Field crop: maize
Growth stage: 2
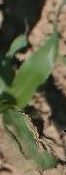
Species: maize